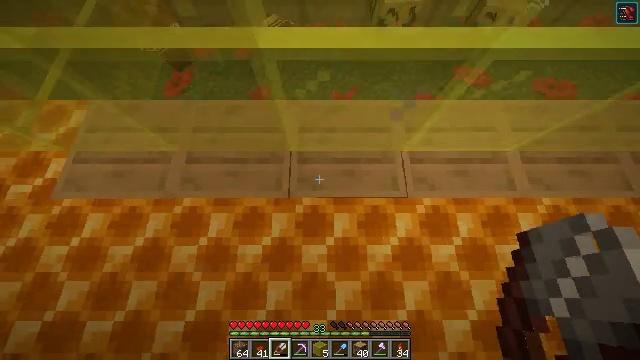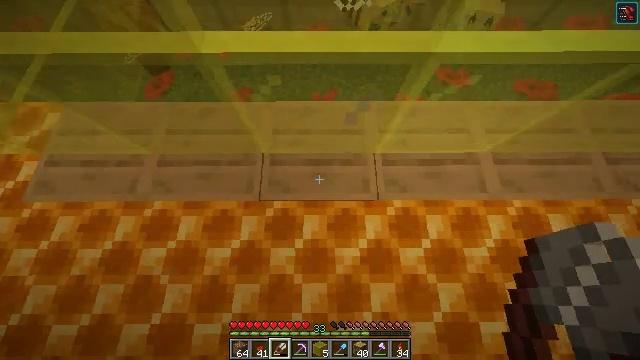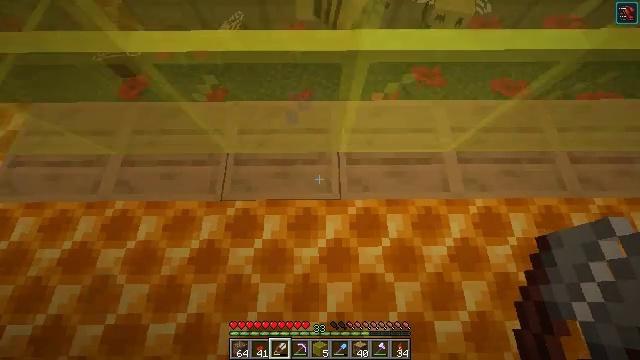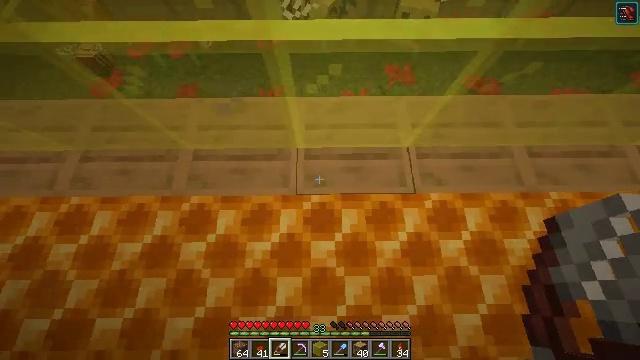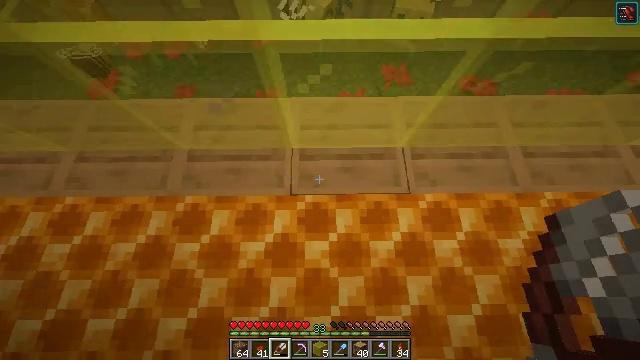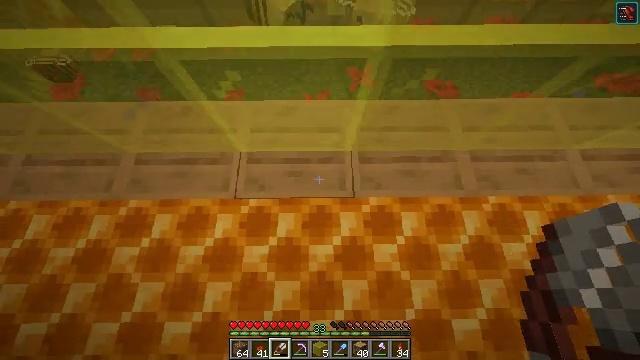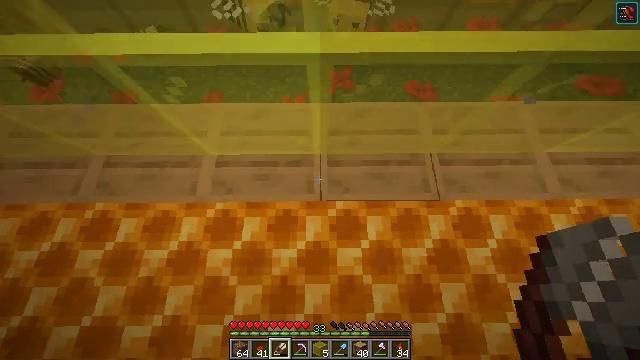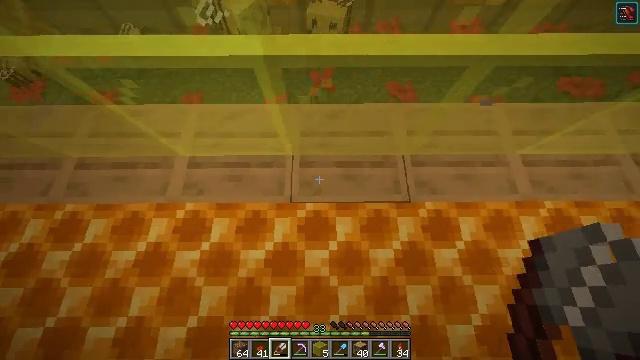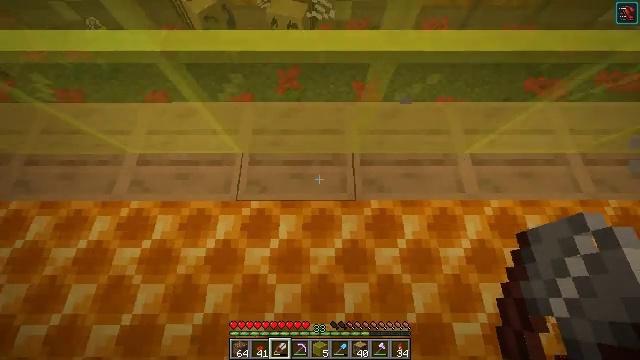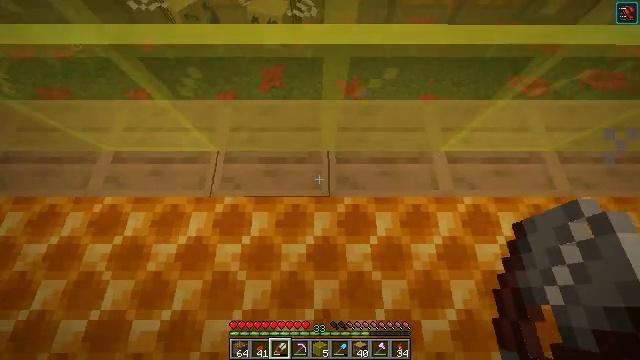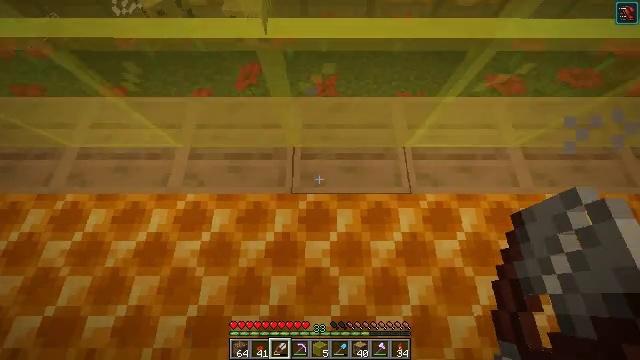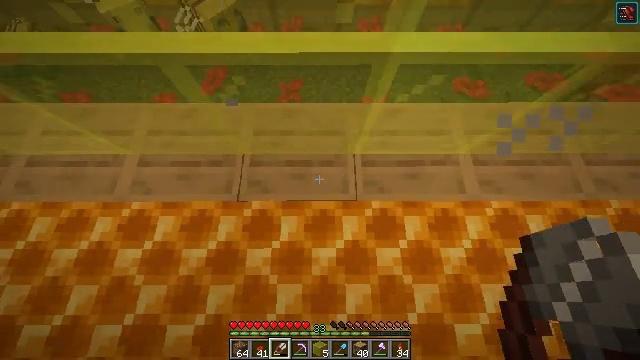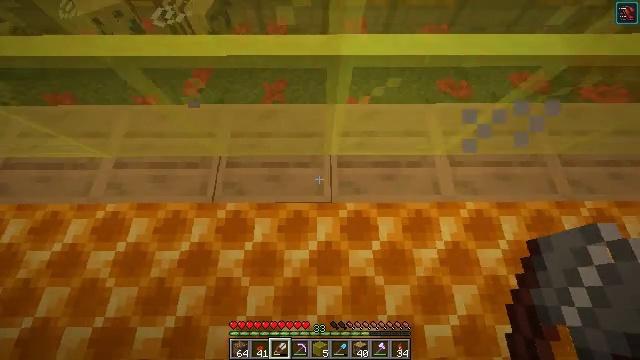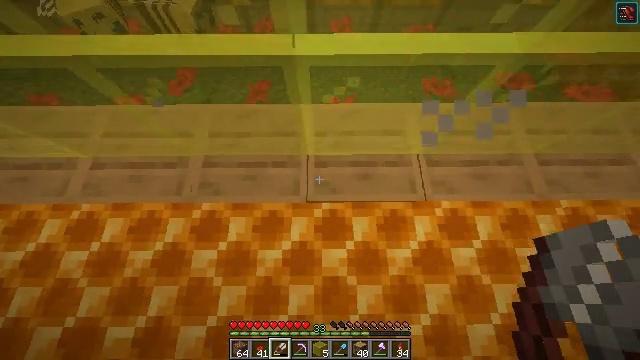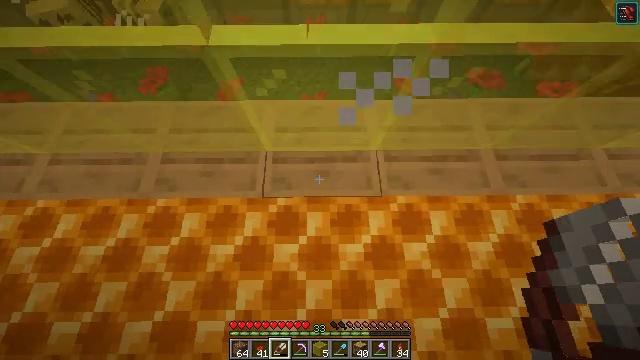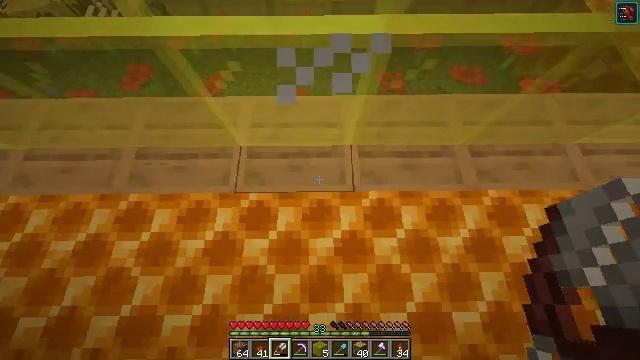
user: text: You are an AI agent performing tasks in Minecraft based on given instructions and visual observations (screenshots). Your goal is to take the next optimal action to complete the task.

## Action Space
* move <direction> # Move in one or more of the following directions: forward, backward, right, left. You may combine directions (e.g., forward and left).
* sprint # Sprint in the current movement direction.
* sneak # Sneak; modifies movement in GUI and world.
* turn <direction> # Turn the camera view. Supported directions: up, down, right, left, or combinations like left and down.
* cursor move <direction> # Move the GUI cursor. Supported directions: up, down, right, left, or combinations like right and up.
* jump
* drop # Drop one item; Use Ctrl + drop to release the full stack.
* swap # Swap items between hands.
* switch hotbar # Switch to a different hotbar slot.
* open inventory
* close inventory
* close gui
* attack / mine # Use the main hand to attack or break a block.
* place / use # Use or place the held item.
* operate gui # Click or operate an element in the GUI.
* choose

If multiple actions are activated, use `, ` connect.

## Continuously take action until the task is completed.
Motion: motion action
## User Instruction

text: Organize honeycombs in a 2x2 pattern to craft a honeycomb block.
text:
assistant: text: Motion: move right, use / place
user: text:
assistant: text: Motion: move right, use / place
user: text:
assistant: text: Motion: move right, use / place
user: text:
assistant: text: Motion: move right, use / place
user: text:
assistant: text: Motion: move right, use / place
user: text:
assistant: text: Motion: move right, use / place
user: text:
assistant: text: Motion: move right, use / place
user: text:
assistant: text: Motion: move right, use / place
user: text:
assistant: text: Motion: move right, use / place
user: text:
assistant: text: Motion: move right, use / place
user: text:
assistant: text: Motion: move right, use / place
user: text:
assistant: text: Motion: move right, use / place
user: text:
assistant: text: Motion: move right, use / place
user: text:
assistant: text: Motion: move right, use / place
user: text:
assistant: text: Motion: move right, use / place
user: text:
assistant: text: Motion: move right, use / place
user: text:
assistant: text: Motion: move right, use / place
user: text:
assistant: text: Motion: move right, use / place
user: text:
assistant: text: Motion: move right, use / place
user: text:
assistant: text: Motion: move right, use / place
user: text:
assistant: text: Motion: move right, use / place
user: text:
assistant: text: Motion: move right, use / place
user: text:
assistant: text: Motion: move right, use / place
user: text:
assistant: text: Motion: move right, use / place
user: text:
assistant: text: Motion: move right, use / place
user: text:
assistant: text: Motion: move right, use / place
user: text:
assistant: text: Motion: move right, use / place
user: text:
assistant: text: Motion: move right, use / place
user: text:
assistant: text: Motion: move forward and move right, use / place
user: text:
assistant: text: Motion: move forward and move right